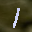
Label: 1